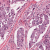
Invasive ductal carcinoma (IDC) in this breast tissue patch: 1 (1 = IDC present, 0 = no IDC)